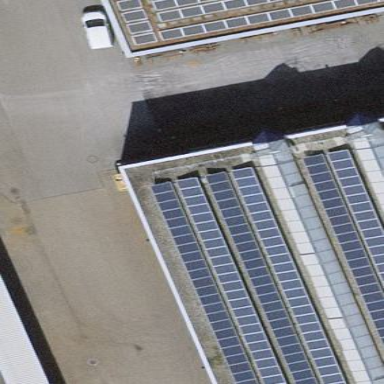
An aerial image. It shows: Solar power generator utilizing photovoltaic technology with solar photovoltaic panels.